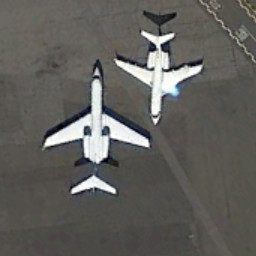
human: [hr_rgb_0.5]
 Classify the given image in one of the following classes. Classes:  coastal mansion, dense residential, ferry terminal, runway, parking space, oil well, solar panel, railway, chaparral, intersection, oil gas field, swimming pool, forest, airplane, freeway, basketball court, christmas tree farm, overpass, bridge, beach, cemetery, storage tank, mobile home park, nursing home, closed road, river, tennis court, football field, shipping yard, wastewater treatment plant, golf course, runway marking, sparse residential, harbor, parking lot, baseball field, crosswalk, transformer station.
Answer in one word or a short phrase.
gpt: airplane